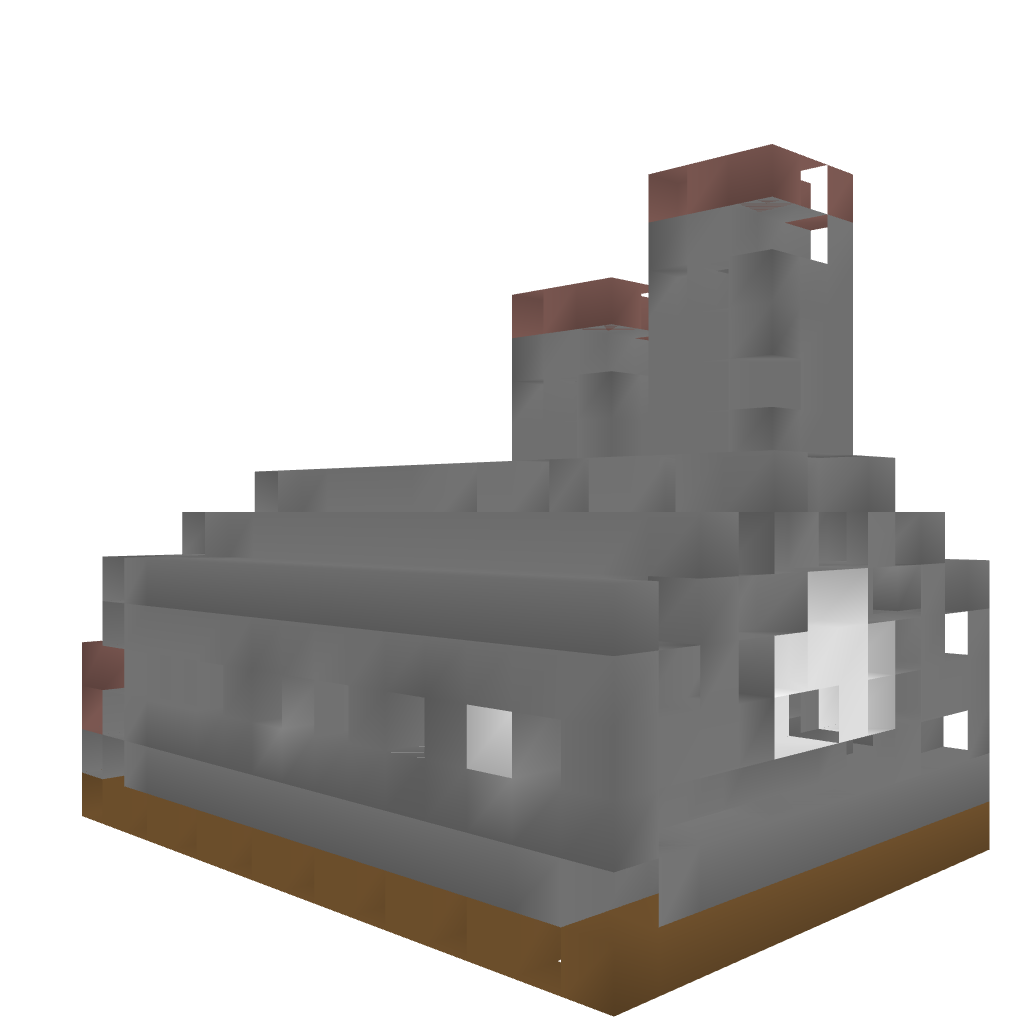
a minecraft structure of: Testificate Co. Ltd. Furnace &amp; Smithy bad low quality